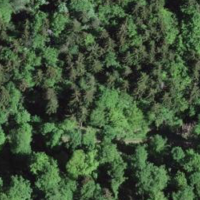
EUNIS habitat code: 44
Species observed at this site:
Geum rivale